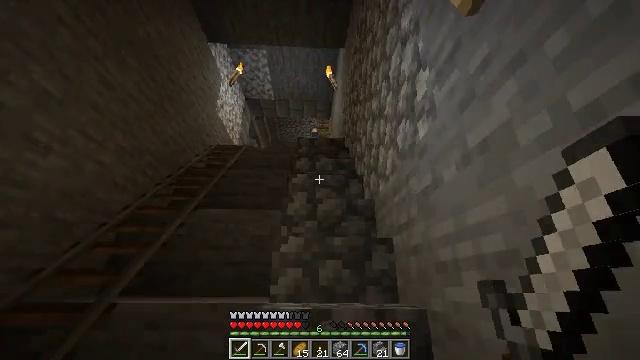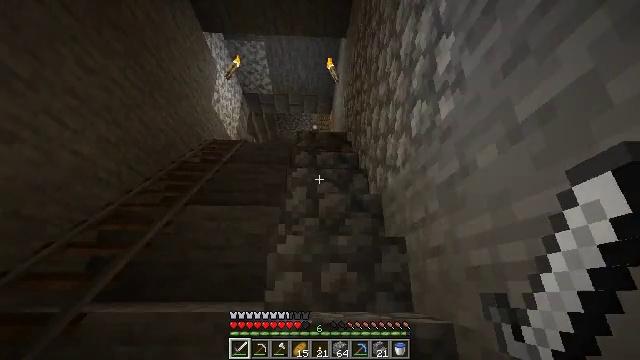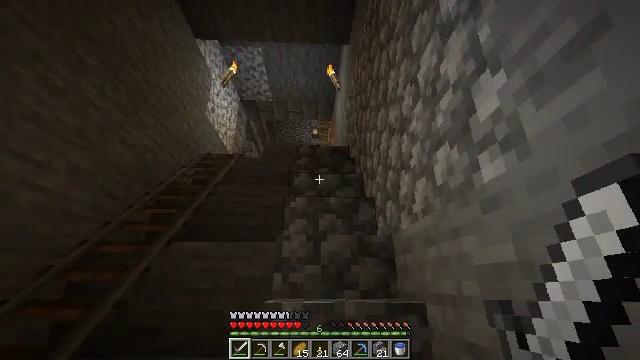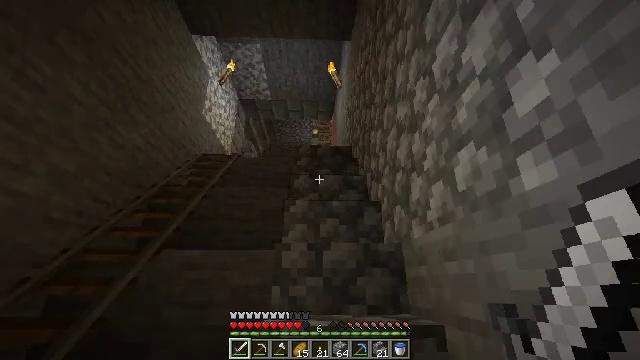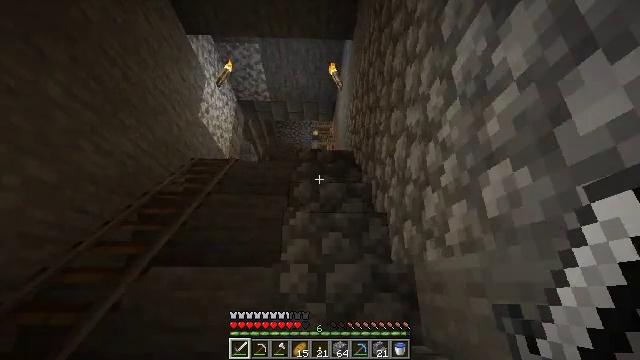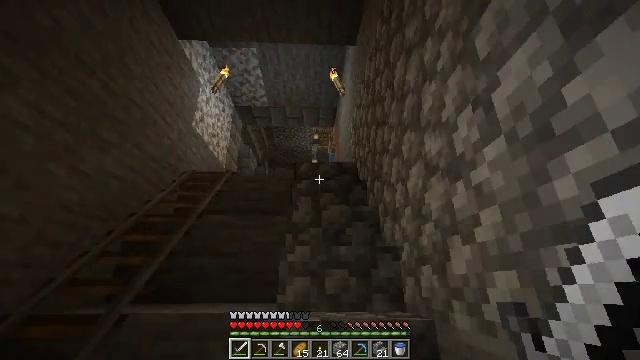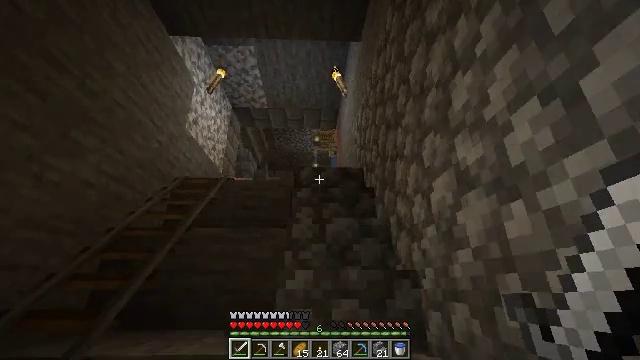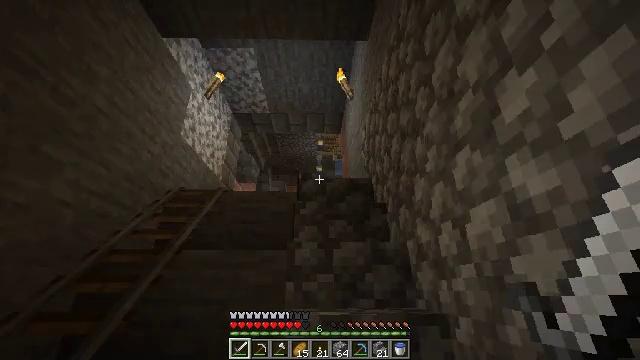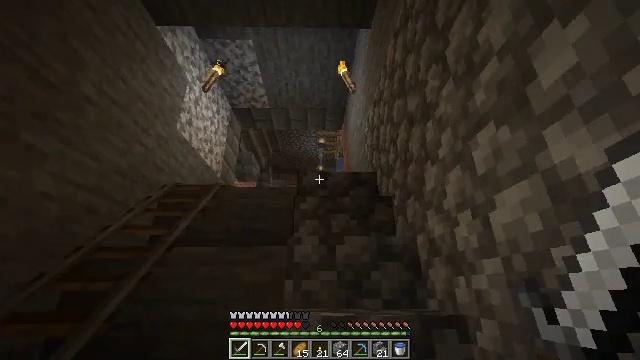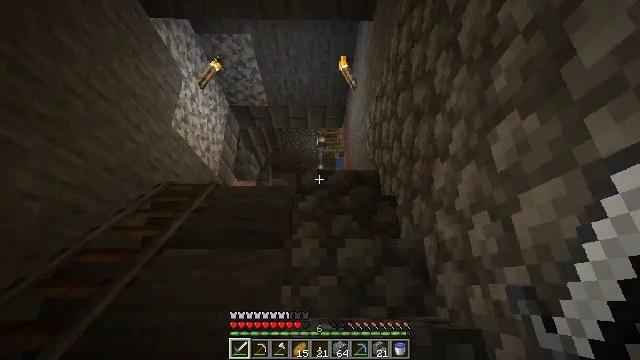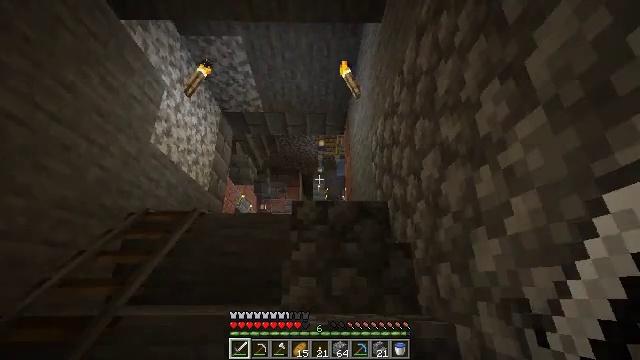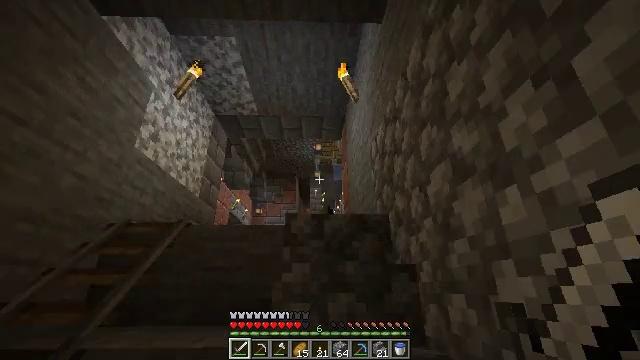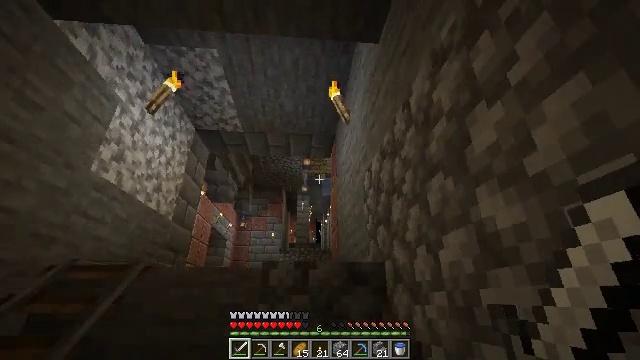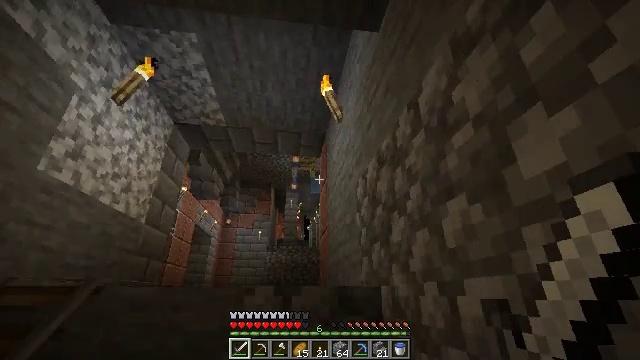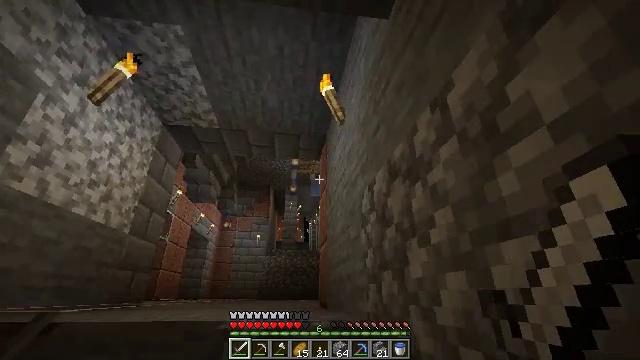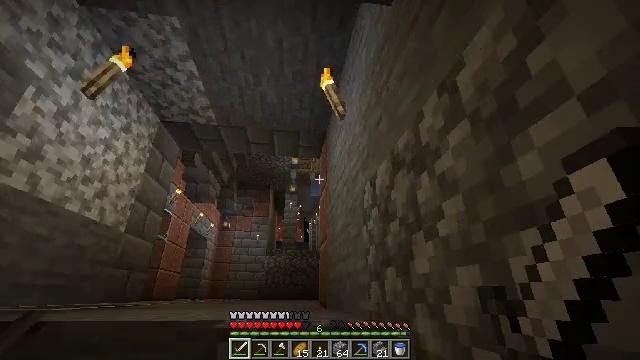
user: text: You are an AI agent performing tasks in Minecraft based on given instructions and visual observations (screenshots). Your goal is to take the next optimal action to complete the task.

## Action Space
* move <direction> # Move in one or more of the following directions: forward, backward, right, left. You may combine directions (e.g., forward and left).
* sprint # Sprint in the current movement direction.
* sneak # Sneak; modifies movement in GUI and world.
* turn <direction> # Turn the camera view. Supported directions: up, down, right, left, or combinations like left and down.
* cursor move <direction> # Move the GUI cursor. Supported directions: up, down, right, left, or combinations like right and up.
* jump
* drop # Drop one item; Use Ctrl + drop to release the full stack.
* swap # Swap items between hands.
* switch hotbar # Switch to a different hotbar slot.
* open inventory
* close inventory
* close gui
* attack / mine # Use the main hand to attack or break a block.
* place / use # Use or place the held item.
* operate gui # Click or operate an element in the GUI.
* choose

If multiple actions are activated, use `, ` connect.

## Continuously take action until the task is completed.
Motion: motion action
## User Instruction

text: Gather stone by using a pickaxe.
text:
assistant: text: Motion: move forward
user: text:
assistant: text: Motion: move forward
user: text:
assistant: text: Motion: move forward
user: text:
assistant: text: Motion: move forward
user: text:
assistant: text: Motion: move forward
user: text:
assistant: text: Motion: move forward
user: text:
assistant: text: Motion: move forward
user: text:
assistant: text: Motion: move forward
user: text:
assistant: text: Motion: move forward
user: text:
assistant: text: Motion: move forward
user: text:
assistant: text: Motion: move forward
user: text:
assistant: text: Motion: move forward, turn right and up
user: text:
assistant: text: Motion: move forward, turn right and down
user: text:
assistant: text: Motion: move forward
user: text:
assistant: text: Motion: move forward
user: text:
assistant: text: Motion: move forward
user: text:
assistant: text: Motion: move forward
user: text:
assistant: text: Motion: move forward
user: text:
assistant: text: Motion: move forward
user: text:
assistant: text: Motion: move forward
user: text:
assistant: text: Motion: move forward, turn left and down
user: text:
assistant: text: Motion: move forward, turn left and down
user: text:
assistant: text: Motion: move forward, turn left and down
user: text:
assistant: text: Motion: move forward, turn left and down
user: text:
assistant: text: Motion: move forward, turn left
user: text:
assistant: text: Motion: move forward
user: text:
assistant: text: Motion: move forward
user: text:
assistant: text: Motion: move forward
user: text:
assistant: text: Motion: move forward
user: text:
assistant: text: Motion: move forward